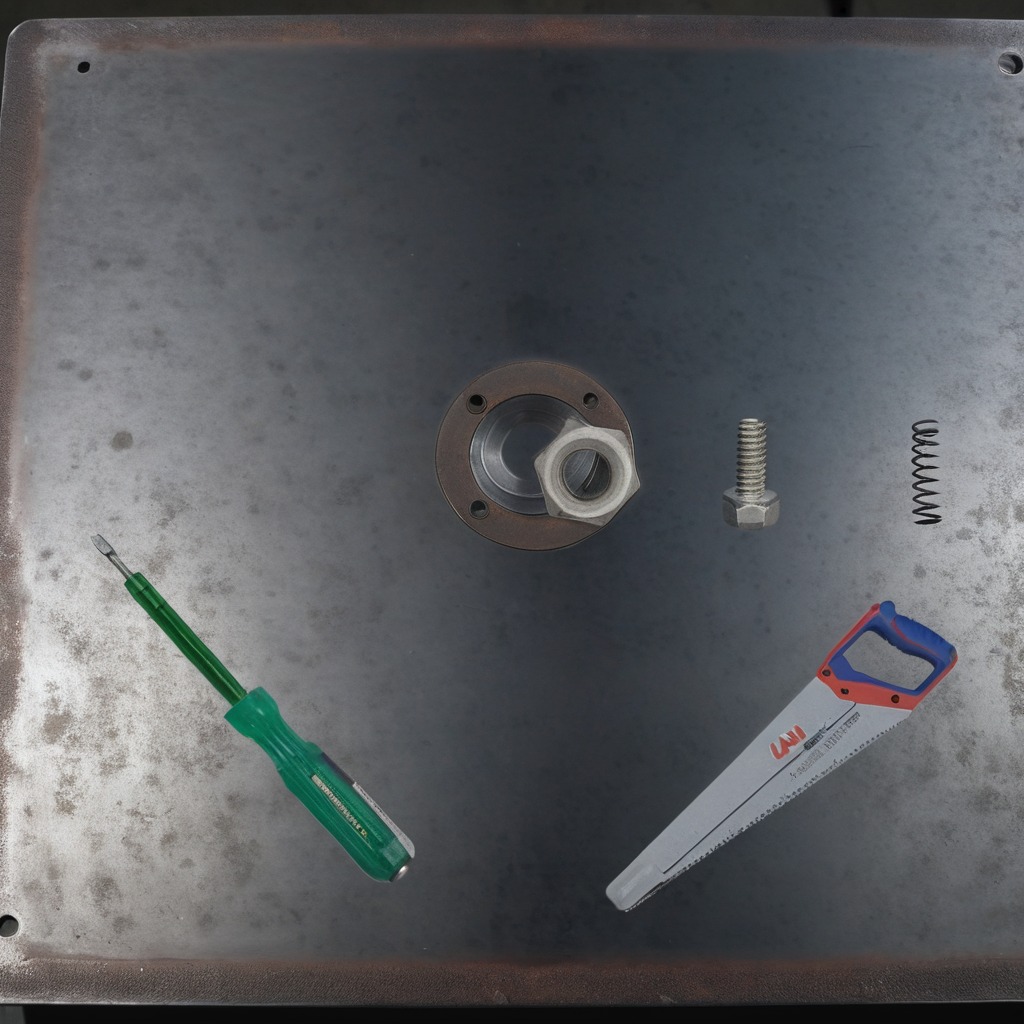
A metal machine screw, a coiled metal spring, a handheld metal saw, a screwdriver, and a metal nut are lying on the cold steel table in a mining workshop.